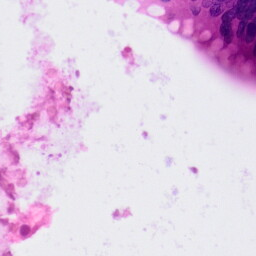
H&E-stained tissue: Colon